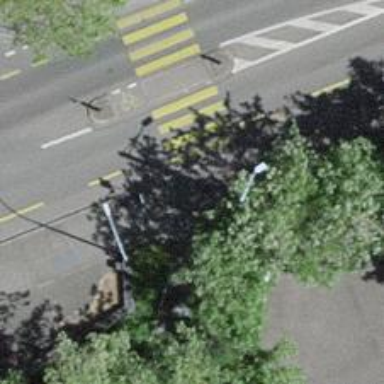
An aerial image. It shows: Asphalt path with cycleway and footway all surfaced with asphalt.